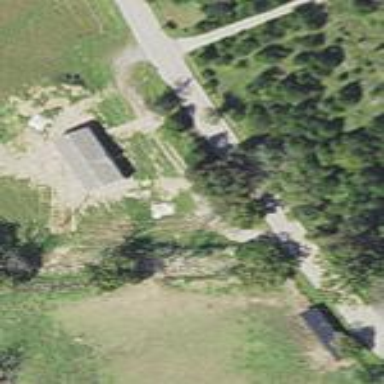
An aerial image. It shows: Farmyard area.